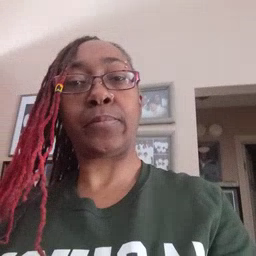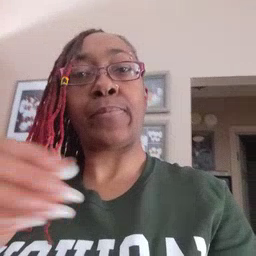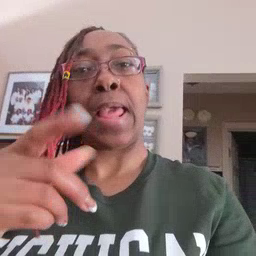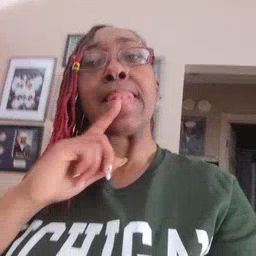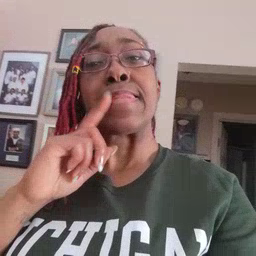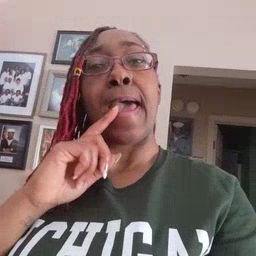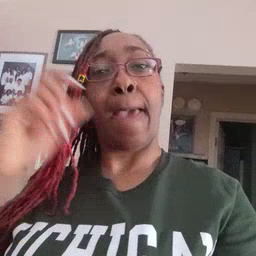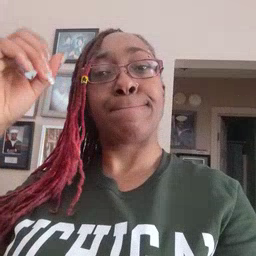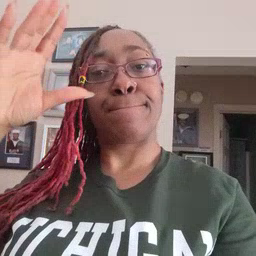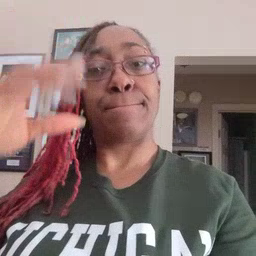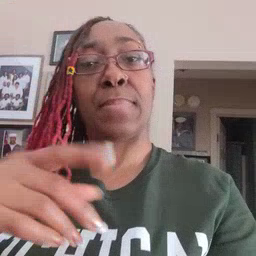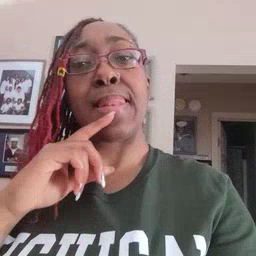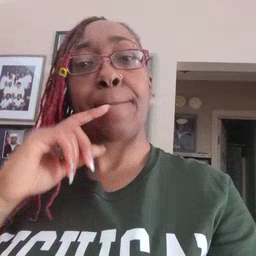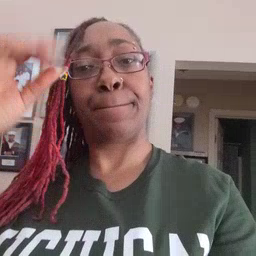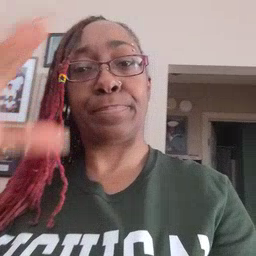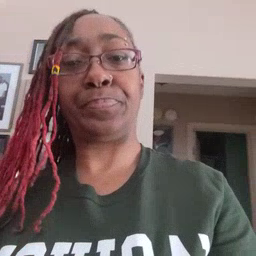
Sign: lamp